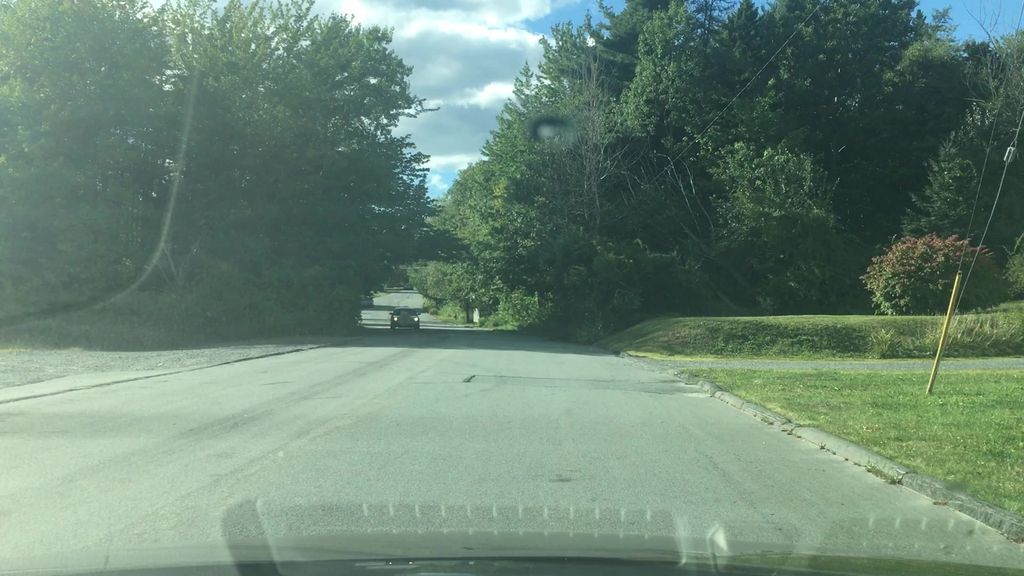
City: halifax